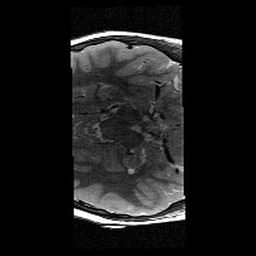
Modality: T2w
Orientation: axial
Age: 9
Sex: male
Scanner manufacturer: siemens
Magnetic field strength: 3 T
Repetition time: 9.23 s
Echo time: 0.067 s